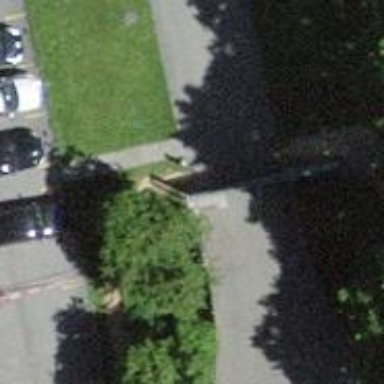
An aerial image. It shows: Gate.